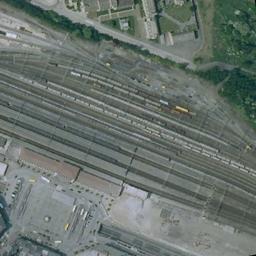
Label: railway_station